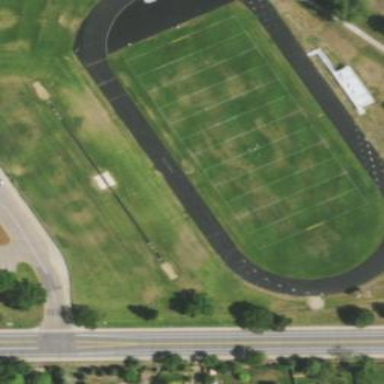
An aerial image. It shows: Asphalt track within leisure land area.